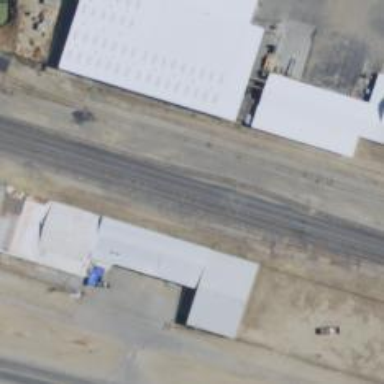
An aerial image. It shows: Railway siding for service.